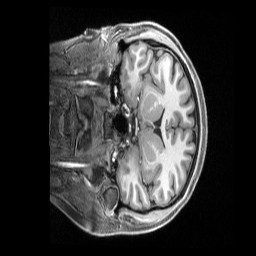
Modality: T1w
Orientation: coronal
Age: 18
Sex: female
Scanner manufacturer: siemens
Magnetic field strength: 3 T
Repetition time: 2.5 s
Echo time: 0.00296 s